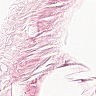
Metastatic tissue present: no